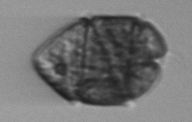
Label: Margalefidinium